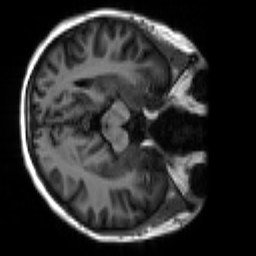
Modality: T1w
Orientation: axial
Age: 19
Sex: female
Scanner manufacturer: siemens
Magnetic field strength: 3 T
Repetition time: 2.3 s
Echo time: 0.00266 s